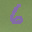
Label: 6